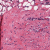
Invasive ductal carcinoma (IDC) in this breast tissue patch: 1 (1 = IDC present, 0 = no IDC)